Question: why excel keeps telling me radians internal function is not defined
Here is the my function definition:
'''
Public Function Ev(x As Double, length As Integer, beta As Double, curvature As Double) As Double
Dim height As Double
beta = Radians(beta)
height = Round(length * Tan(beta), 0)
Ev = height * (1 - (x / length)) ^ curvature
End Function
'''

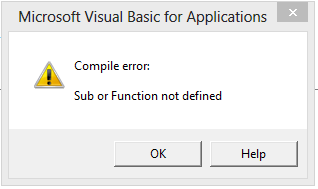
Answer: Because it exist!
Use WorksheetFunction instead:
'''
beta = Application.WorksheetFunction.Radians(beta)
'''